Question: I am new to angularJS and going through the official documentation.
Every API element has this sublist (highlighted in the red rectangle in the image).
I searched a lot but I am still not clear what it represents. Can anyone help please?

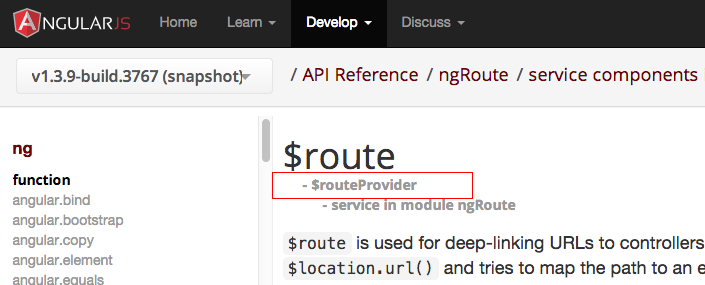
Answer: Sublists are used for analogous behaviours between the subject and the sublist item. For example if you are reading about $route, then $routeProvider will also enlighten your concept about routing.